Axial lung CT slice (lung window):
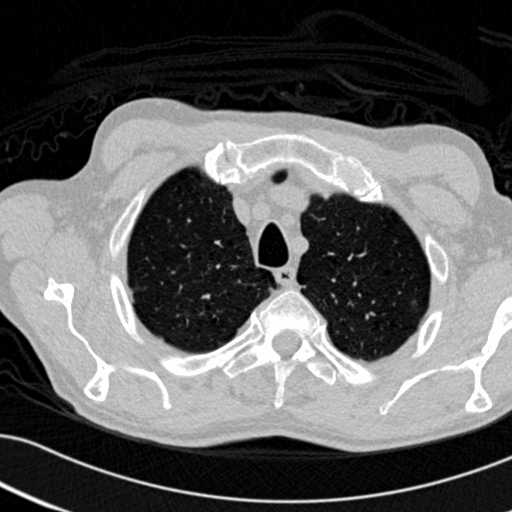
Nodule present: no